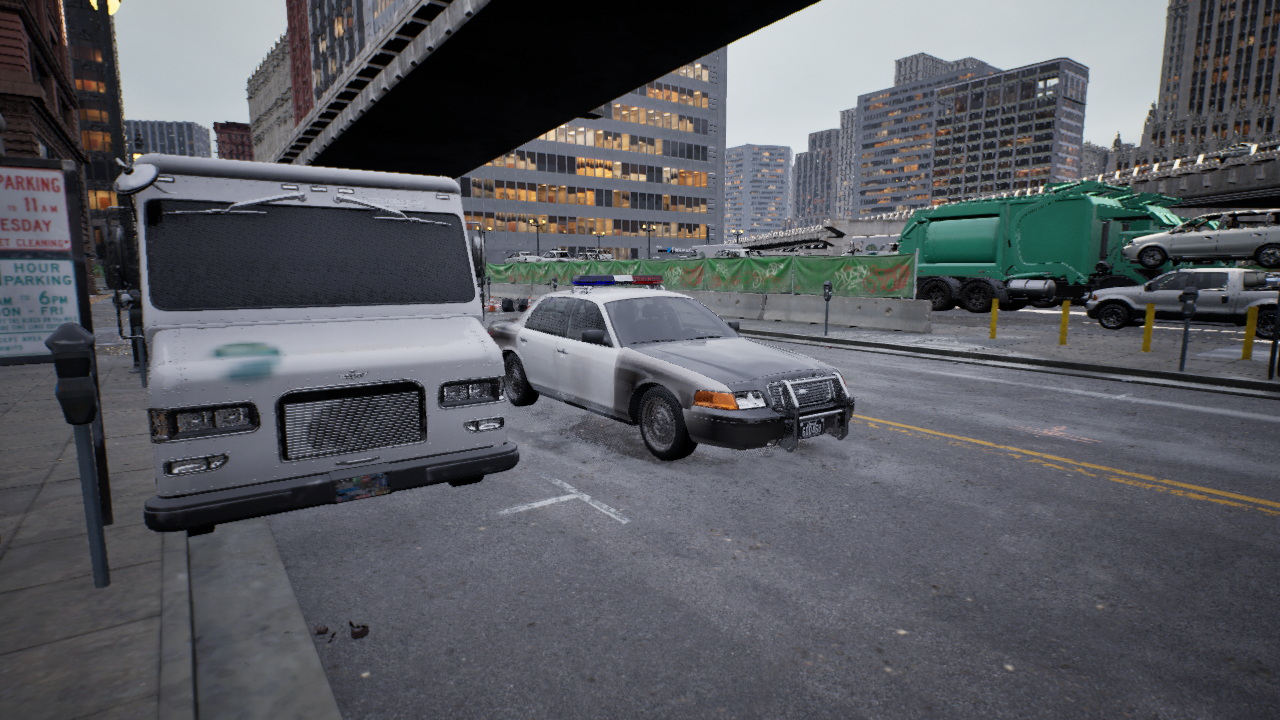
Venue: downtown
Lighting: clear day
Vehicle rig: sedan